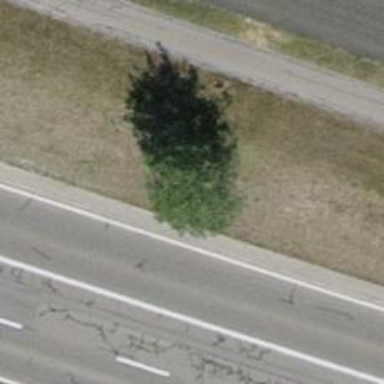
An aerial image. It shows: Avenue of deciduous broadleaved trees.